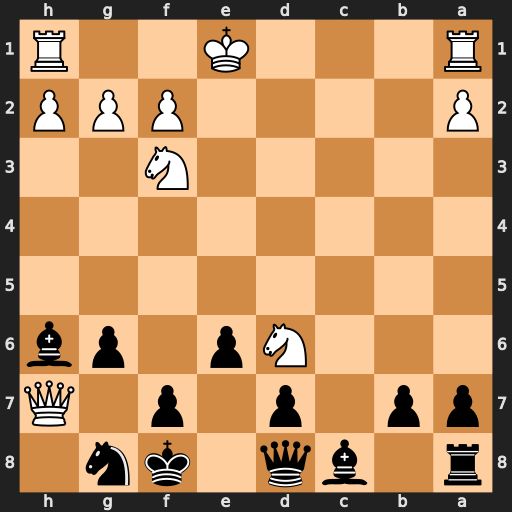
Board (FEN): r1bq1kn1/pp1p1p1Q/3Np1pb/8/8/5N2/P4PPP/R3K2R
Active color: b
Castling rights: KQ
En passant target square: -
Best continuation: Qa5+ Kf1 Qa6+ Kg1 Qxd6